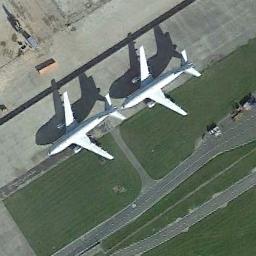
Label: airplane